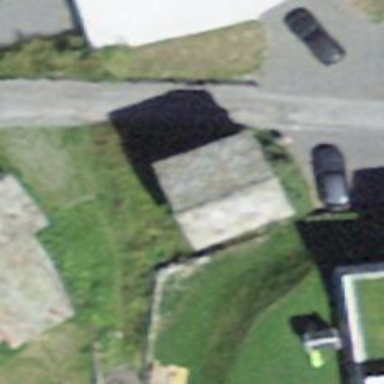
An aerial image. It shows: Historic barn with gabled roof.